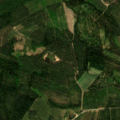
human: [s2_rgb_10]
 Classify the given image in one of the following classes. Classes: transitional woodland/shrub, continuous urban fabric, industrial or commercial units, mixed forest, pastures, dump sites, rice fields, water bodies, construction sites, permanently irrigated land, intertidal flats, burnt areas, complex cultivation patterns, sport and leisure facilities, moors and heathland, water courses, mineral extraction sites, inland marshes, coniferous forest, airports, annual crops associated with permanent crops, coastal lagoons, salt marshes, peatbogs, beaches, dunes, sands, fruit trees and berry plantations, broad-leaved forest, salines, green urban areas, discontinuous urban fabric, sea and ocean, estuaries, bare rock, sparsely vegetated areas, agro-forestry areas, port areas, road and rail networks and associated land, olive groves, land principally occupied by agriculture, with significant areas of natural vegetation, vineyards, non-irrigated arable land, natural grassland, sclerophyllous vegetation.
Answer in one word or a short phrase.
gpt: coniferous forest, mixed forest, transitional woodland/shrub